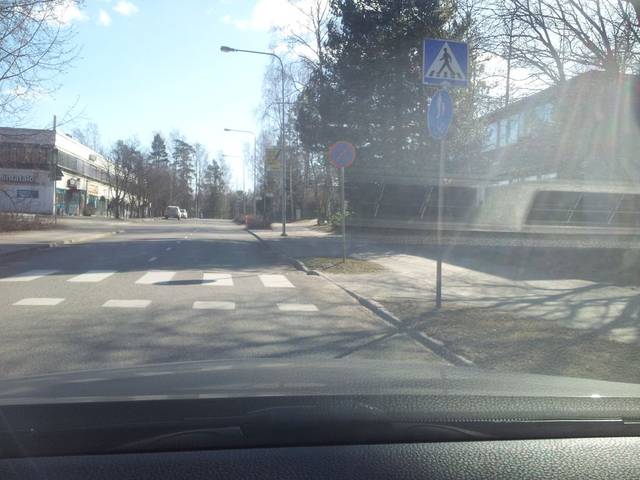
Region: Finland
Coordinates: 60.164, 24.79